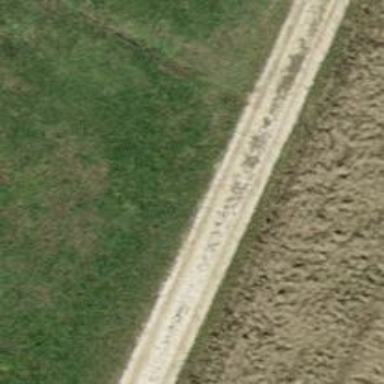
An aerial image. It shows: Track with grade 2 tracktype.